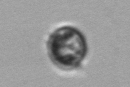
Label: Dinophyceae